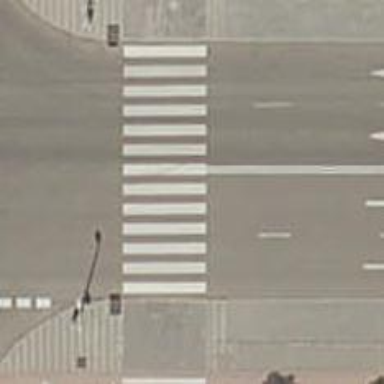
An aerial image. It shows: Uncontrolled road crossing.